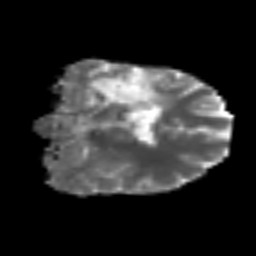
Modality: MD
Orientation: coronal
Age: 47
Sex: female
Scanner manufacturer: siemens
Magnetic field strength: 3 T
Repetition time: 6.1 s
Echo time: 0.101 s